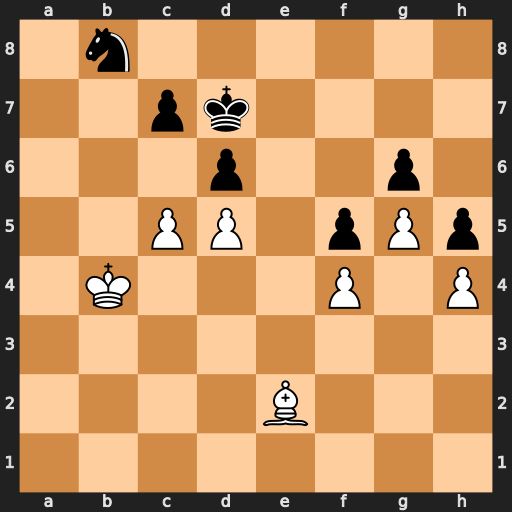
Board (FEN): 1n6/2pk4/3p2p1/2PP1pPp/1K3P1P/8/4B3/8
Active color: w
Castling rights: -
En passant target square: -
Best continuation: Bb5+ c6 dxc6+ Nxc6+ Kc4